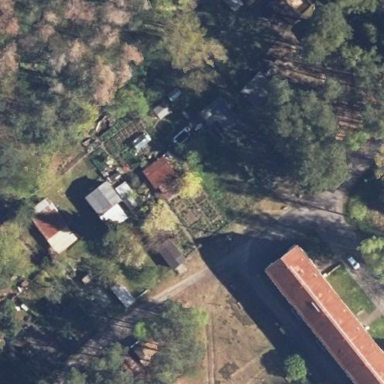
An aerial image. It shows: Allotments area.